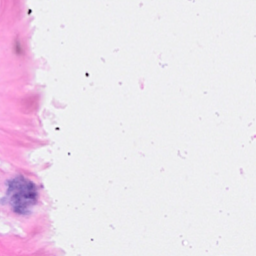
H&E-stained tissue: Breast